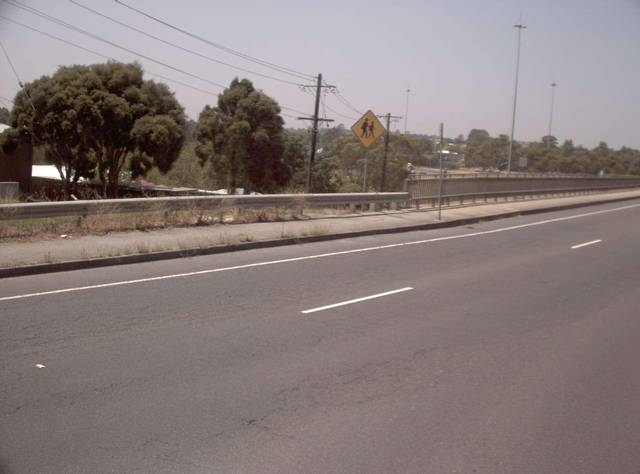
Region: Australia
Coordinates: -37.79, 145.027